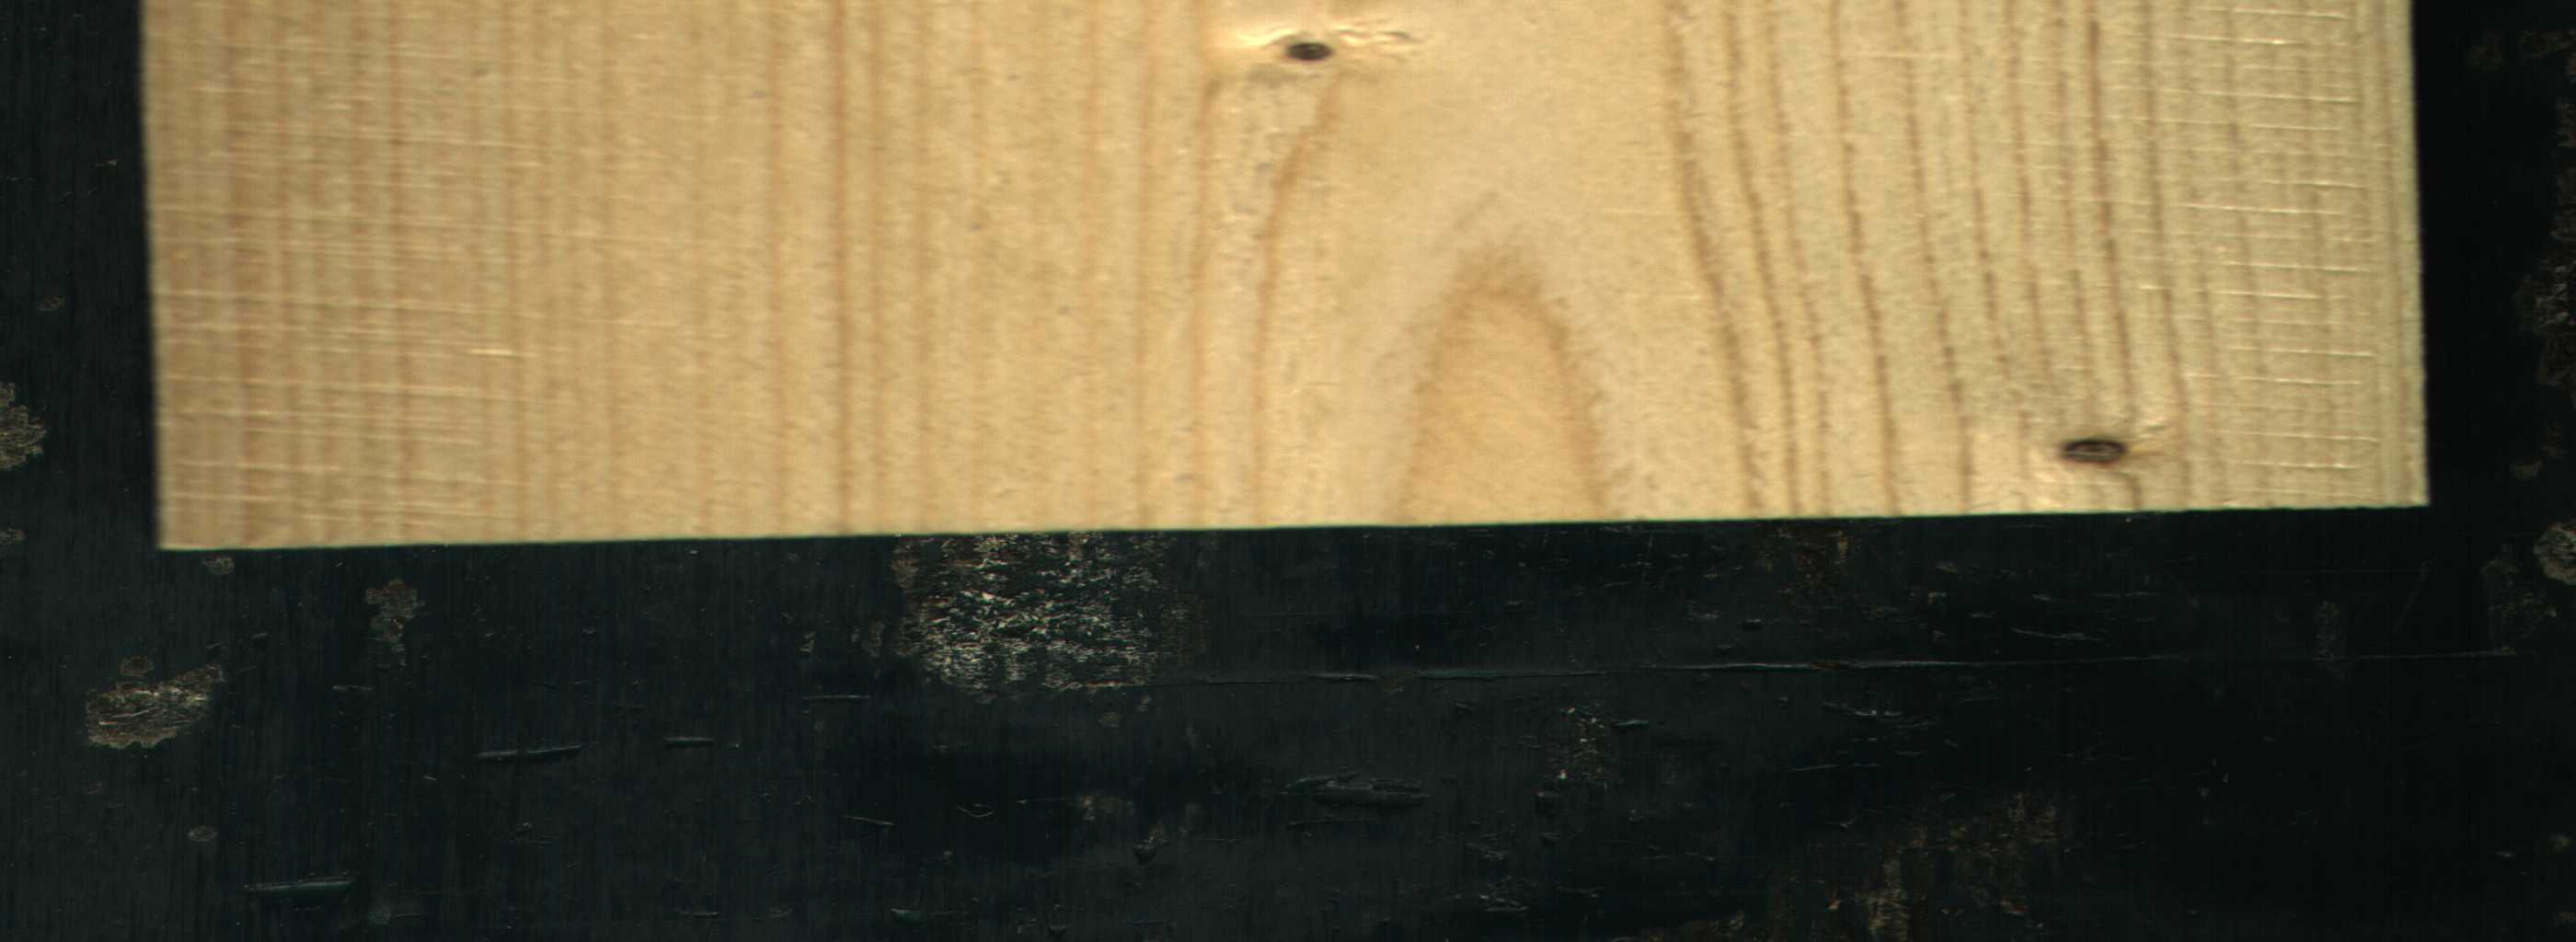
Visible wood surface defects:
Dead_Knot
Dead_Knot